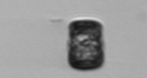
Label: Thalassiosira